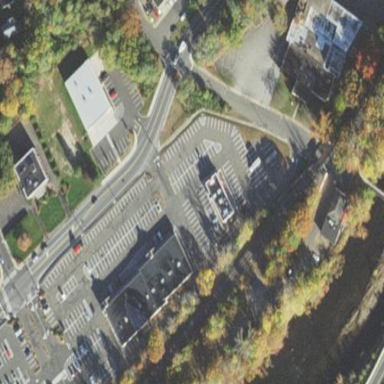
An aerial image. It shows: Parking area with asphalt surface.